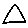
Label: triangle